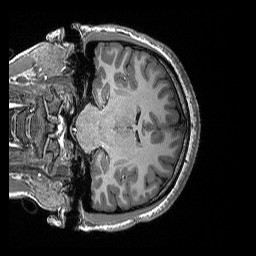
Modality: T1w
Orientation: coronal
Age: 20
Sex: female
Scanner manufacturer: siemens
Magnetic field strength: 3 T
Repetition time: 2.3 s
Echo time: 0.00298 s